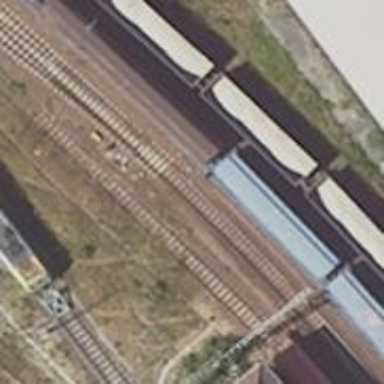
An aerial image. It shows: Railway signal.